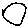
Label: circle